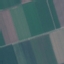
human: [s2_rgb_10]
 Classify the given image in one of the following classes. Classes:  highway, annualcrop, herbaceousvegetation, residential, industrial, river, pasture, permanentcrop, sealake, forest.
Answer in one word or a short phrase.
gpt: AnnualCrop